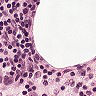
Metastatic tissue present: no